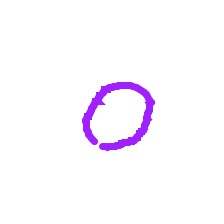
Shape: circle